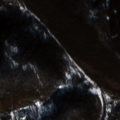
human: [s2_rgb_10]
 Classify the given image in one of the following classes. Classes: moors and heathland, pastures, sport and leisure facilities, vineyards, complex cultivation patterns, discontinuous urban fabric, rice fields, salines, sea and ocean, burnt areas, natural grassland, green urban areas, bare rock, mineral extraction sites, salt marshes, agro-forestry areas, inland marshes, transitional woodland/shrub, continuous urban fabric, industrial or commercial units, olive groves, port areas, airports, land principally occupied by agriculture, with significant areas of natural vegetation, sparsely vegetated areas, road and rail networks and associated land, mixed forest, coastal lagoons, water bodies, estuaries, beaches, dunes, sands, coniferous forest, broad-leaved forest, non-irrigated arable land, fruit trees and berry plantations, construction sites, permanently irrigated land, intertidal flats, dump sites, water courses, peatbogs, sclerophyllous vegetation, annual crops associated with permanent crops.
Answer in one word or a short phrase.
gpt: broad-leaved forest